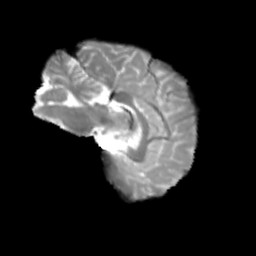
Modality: T2w
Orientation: sagittal
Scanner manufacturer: siemens
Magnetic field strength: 3 T
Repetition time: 4 s
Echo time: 0.0594 s